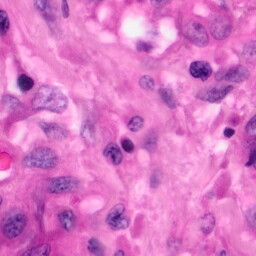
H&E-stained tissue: Pancreatic